Question: All, I'm developing a flask-based API using uWSGI v2) as the app server (w/ NGINX, if relevant). The uWSGI .ini file is:
'''
[uwsgi]
module = WSGI
callable = app
master = true
processes = 5
socket = /var/uwsgi/api.sock
uid = gg_python
gid = www-data
vacuum = true
venv = /home/gg_python/flask_projects/api/apivenv3
die-on-term = true
daemonize = /tmp/uwsgi_daemonize.log
'''
here's the uWSGI startup summary output:
'''
*** Starting uWSGI 2.0.10 (64bit) on [Fri Jun 26 08:31:52 2015] ***
compiled with version: 4.9.2 on 29 April 2015 17:23:06
os: Linux-3.16.0-4-amd64 #1 SMP Debian 3.16.7-ckt9-3~deb8u1 (2015-04-24)
nodename: debian-api
machine: x86_64
clock source: unix
pcre jit disabled
detected number of CPU cores: 2
current working directory: /home/gg_python/flask_projects
detected binary path: /home/gg_python/flask_projects/api/apivenv3/bin/uwsgi
your processes number limit is 7972
your memory page size is 4096 bytes
detected max file descriptor number: 65536
lock engine: pthread robust mutexes
thunder lock: disabled (you can enable it with --thunder-lock)
uwsgi socket 0 bound to UNIX address /var/uwsgi/api.sock fd 3
Python version: 3.4.2 (default, Oct 8 2014, 10:47:48) [GCC 4.9.1]
PEP 405 virtualenv detected: /home/gg_python/flask_projects/api/apivenv3
Set PythonHome to /home/gg_python/flask_projects/api/apivenv3
*** Python threads support is disabled. You can enable it with --enable-threads ***
Python main interpreter initialized at 0x19faca0
your server socket listen backlog is limited to 100 connections
your mercy for graceful operations on workers is 60 seconds
mapped 436608 bytes (426 KB) for 5 cores
*** Operational MODE: preforking ***
WSGI app 0 (mountpoint='') ready in 1 seconds on interpreter 0x19faca0 pid: 20775 (default app)
*** uWSGI is running in multiple interpreter mode ***
'''
After a while (about 1 day from uWSGI's startup is enough to see effect), I'm getting dozens of open processes. htop screenshot (a few hours after a reload):

This gets much longer after a day. Of course, API becomes less responsive.
How can I debug this? Any way to see what's keeping all these processes and sub-processes open? Note that the API isn't really that busy. I'm really the only one using it for now and it rarely has any significant load, and never anything close to requiring dozens of processes.
Any ideas on how to debug this process inflation issue?
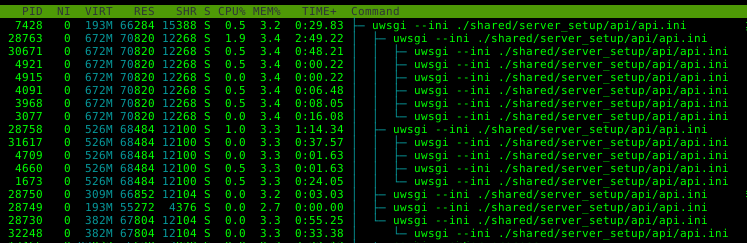
Answer: If anyone sees this issue with a similar setup, the problem was threads where disabled. uWSGI indicates this at startup (see question body):
'''
*** Python threads support is disabled. You can enable it with --enable-threads ***
'''
add command line parameter '--enable-threads' or add the following to the uWSGU .ini initialization file: 'enable-threads=true'
I did use the threading module in the code and uWSGI does not spawn more processes once threads were enabled.